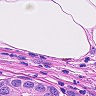
Metastatic tissue present: no